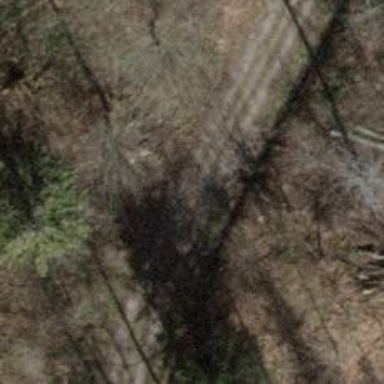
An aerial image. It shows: Track with grade 4 track type.